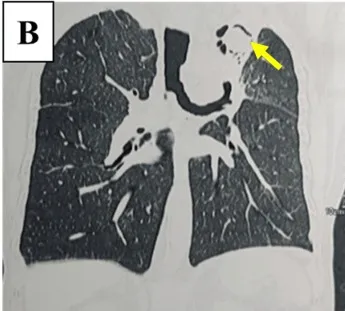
HRCT chest findings. . B) Lung window in coronal section shows air crescent sign (yellow arrow) and bilateral diffuse ground glass opacities.
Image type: radiology (ct)